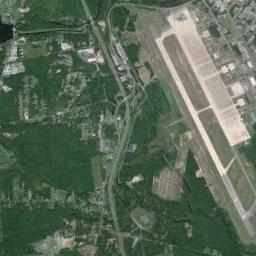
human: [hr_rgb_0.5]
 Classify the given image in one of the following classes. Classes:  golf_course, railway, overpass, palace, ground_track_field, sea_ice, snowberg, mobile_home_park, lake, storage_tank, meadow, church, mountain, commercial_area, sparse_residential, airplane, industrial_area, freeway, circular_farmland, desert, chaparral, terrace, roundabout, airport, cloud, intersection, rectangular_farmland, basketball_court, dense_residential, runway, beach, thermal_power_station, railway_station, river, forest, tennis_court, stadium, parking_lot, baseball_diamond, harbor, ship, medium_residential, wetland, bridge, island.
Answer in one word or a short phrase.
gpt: airport